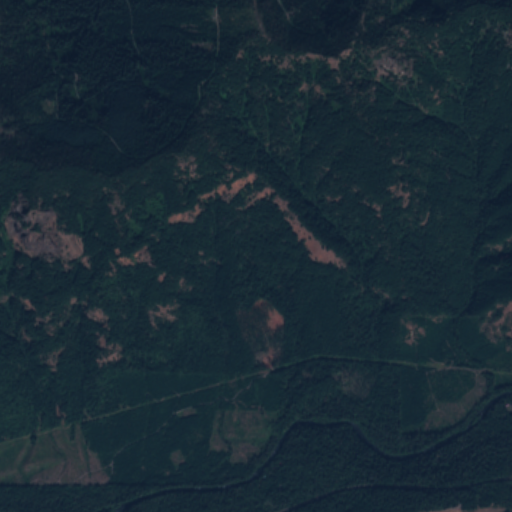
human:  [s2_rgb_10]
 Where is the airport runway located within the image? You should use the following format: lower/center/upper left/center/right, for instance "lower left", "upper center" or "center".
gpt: The airport runway is located in the lower right of the image.
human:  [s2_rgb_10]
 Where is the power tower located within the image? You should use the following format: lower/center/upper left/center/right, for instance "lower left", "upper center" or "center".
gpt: The power tower is located in the lower of the image.
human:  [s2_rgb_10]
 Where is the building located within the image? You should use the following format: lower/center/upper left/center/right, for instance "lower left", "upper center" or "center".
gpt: The building is located in the lower right of the image.
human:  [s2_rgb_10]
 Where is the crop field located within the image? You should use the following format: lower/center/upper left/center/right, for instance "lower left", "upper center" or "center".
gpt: There is no crop field in the image.